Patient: sex M, age 57
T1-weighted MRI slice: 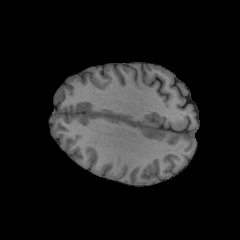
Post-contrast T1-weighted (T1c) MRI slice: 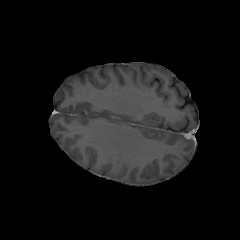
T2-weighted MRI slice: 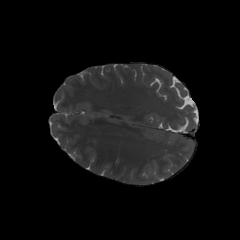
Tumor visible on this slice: no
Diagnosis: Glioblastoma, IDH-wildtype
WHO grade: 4